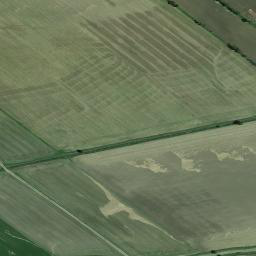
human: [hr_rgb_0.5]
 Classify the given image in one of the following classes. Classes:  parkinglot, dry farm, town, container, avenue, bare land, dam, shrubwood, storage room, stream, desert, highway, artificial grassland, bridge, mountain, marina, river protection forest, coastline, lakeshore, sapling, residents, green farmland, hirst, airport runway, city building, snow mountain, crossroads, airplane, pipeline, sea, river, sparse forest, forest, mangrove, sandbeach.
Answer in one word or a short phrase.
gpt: green farmland